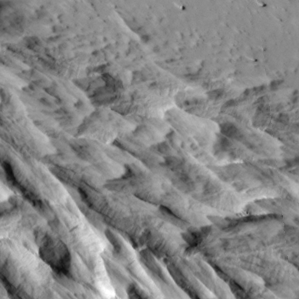
Label: non_frost